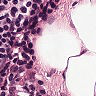
Metastatic tissue present: no